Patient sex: F
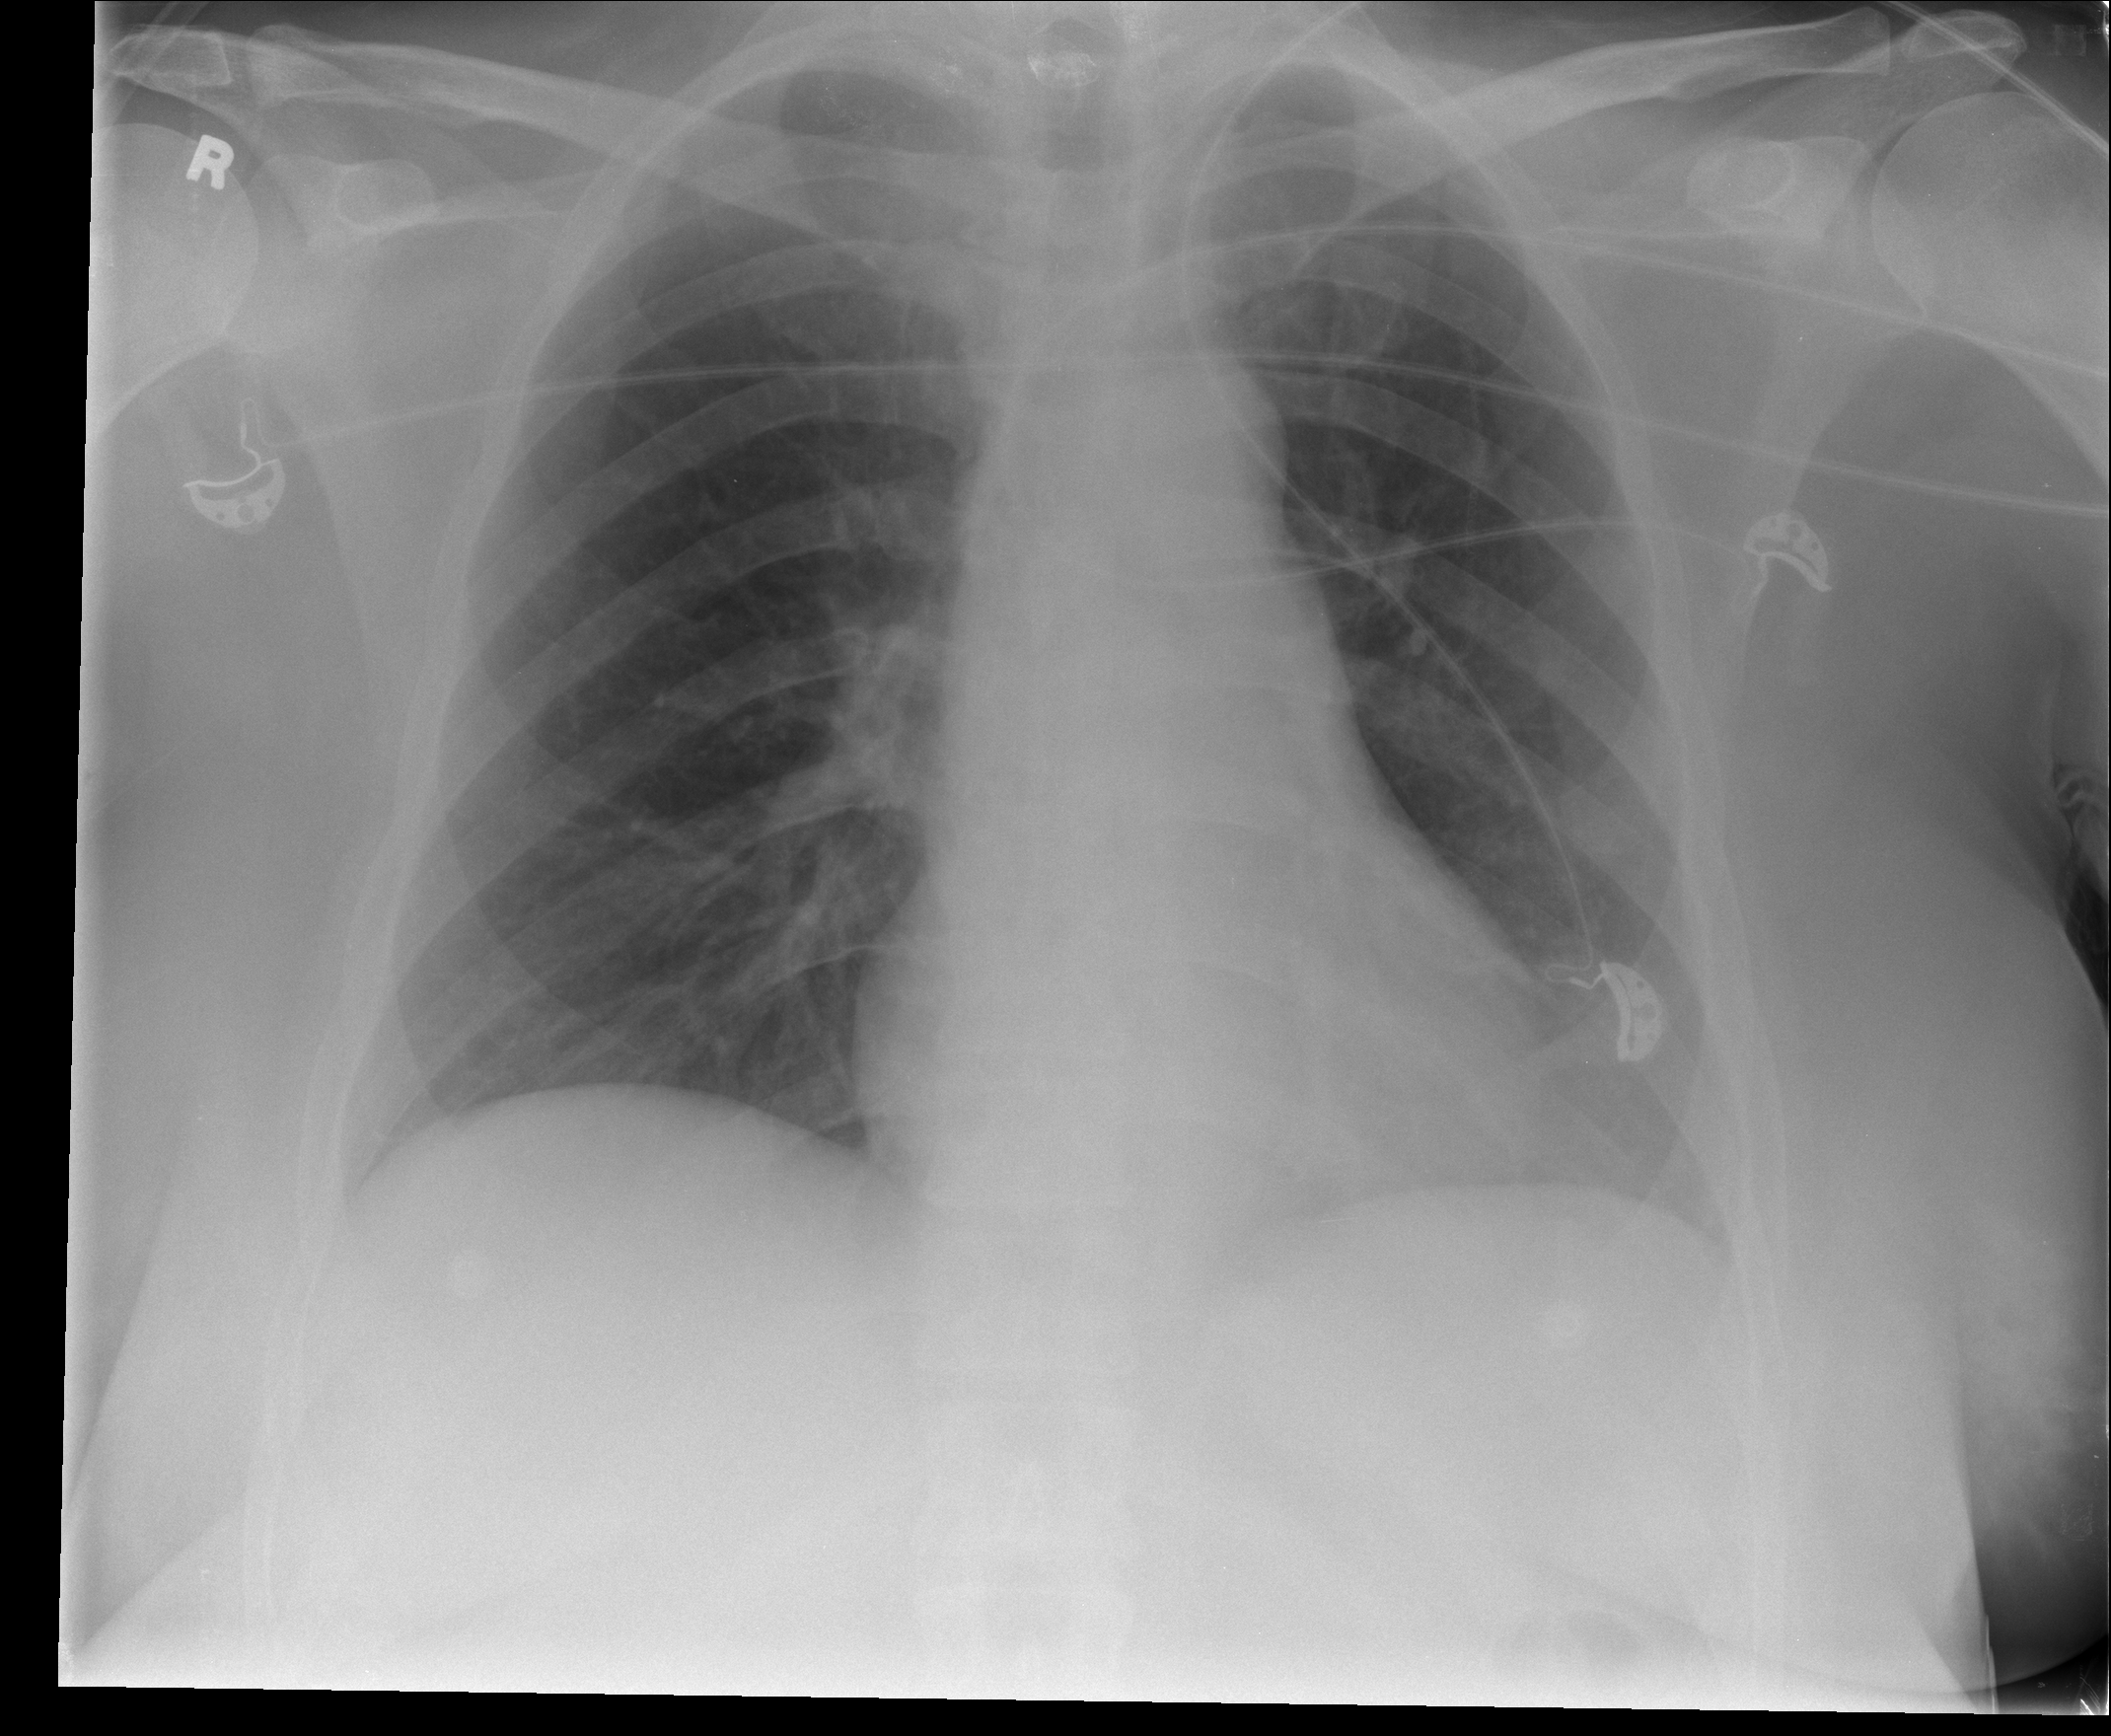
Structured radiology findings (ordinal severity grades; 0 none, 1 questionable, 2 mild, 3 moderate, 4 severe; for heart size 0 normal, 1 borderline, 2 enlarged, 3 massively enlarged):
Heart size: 0
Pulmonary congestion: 0
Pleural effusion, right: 0
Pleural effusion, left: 2
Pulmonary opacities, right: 0
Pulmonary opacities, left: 1
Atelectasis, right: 0
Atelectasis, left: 0